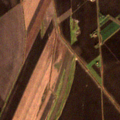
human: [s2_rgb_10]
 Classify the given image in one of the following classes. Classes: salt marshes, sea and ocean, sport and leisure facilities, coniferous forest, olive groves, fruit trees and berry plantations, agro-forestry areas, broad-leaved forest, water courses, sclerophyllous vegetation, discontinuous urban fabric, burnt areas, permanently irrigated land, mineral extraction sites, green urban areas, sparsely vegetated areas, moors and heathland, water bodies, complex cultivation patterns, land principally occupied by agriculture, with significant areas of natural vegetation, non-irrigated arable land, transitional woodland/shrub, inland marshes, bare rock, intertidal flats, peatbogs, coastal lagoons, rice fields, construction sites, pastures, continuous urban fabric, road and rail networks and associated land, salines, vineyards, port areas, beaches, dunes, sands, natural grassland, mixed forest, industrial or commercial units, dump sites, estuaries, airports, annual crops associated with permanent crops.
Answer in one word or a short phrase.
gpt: non-irrigated arable land, complex cultivation patterns